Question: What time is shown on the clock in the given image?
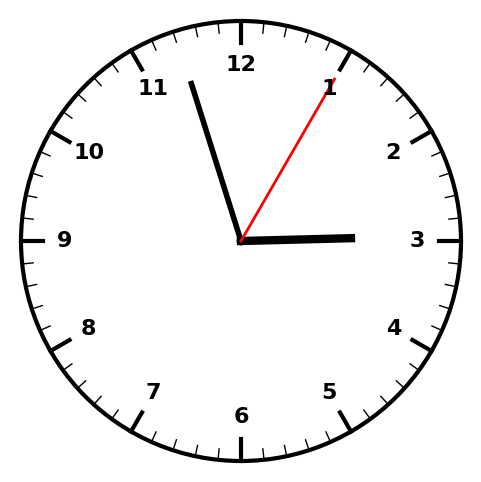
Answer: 02:57:05